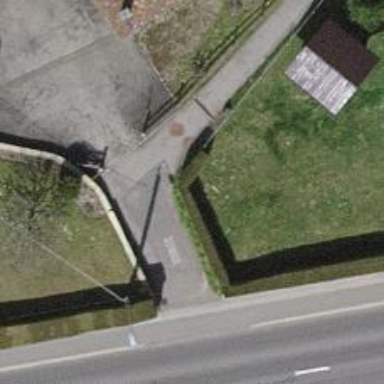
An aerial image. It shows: Hedge acting as barrier.